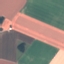
Label: AnnualCrop